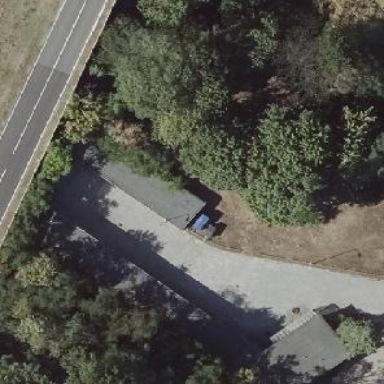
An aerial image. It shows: Garage building.